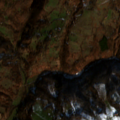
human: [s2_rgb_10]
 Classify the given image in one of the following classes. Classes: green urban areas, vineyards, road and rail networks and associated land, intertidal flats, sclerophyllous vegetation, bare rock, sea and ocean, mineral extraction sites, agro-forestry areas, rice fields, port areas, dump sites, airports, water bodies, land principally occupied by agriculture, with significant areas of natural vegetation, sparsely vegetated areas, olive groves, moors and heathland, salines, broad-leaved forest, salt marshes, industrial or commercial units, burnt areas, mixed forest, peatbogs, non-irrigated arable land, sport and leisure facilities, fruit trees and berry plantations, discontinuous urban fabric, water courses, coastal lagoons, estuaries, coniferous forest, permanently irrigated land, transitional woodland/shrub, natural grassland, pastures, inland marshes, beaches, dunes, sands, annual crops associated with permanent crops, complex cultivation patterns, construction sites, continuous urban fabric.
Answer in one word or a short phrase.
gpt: land principally occupied by agriculture, with significant areas of natural vegetation, broad-leaved forest